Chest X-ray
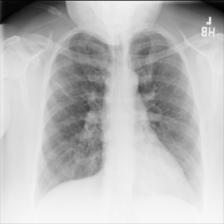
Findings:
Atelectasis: negative
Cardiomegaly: negative
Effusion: negative
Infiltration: negative
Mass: negative
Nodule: negative
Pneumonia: negative
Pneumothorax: negative
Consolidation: negative
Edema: negative
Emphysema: negative
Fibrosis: negative
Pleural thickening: positive
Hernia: negative